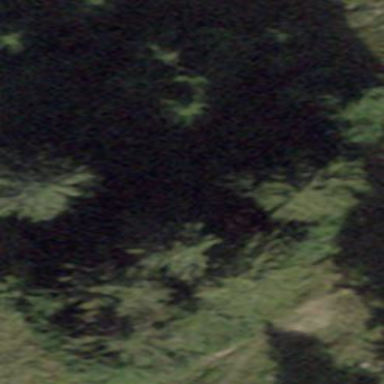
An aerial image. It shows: Forest area.